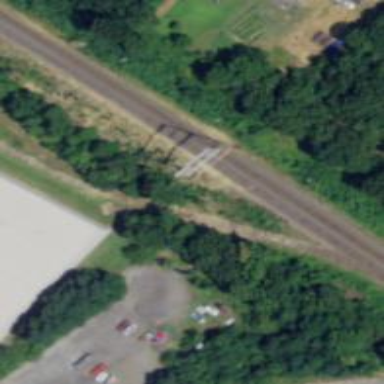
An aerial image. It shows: Rail spur service.